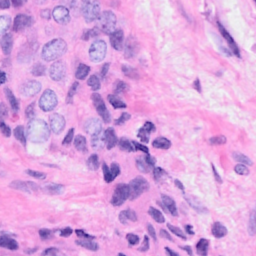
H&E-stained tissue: Breast